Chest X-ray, PA view. Patient: 60 years old, sex F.
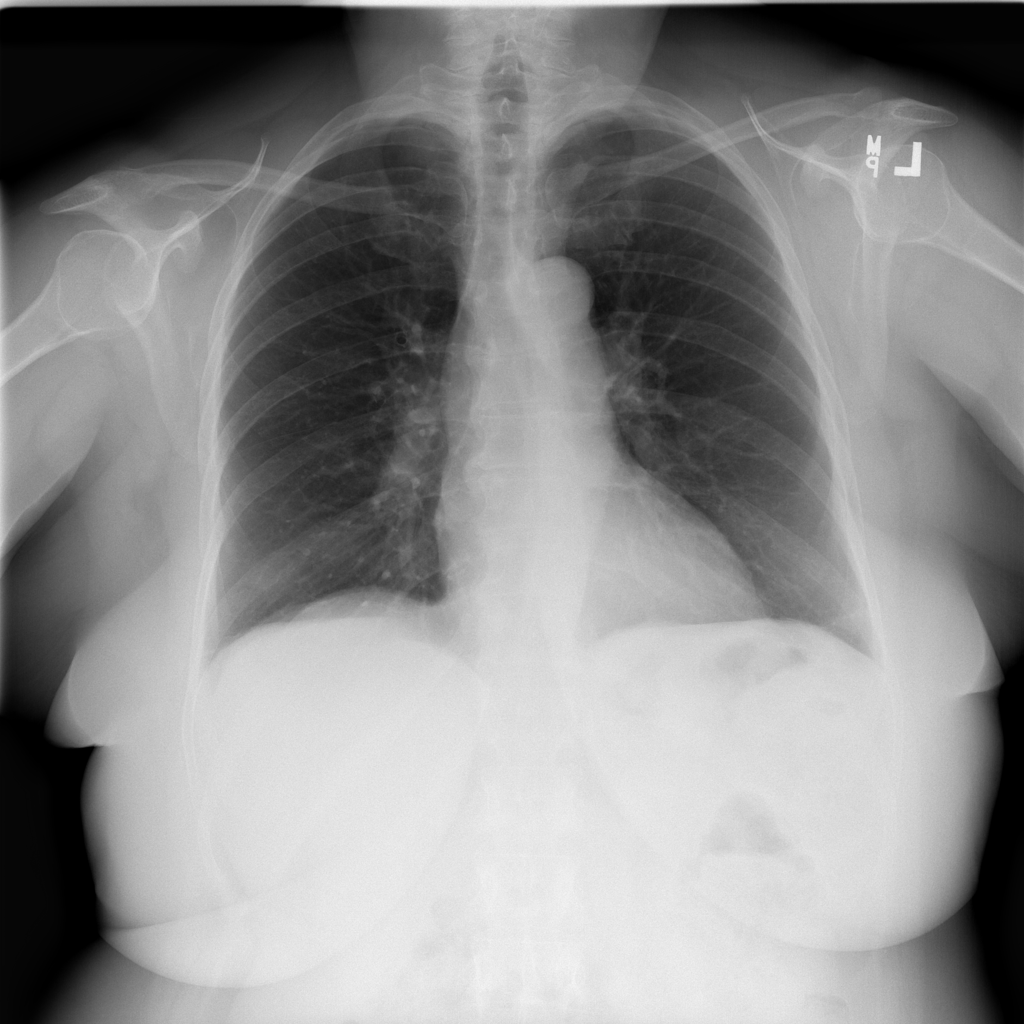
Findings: No Finding